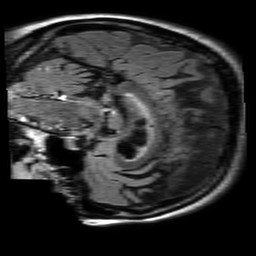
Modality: FLAIR
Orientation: sagittal
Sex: female
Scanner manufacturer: philips
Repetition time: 11 s
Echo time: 0.125 s